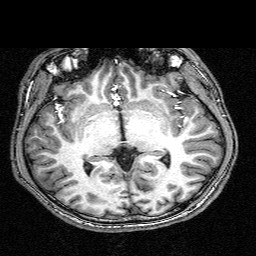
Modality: T1w
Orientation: coronal
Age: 23
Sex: male